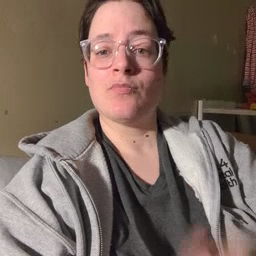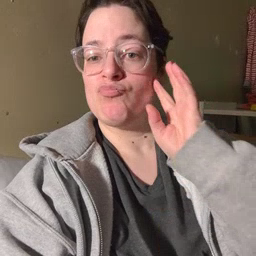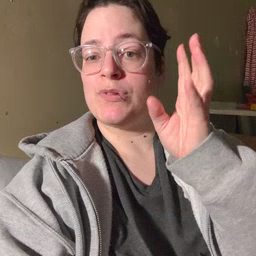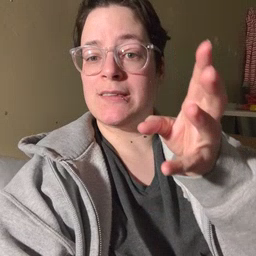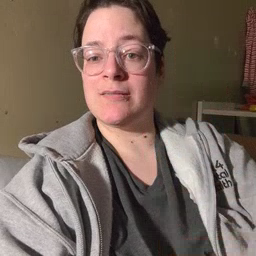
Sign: pretend